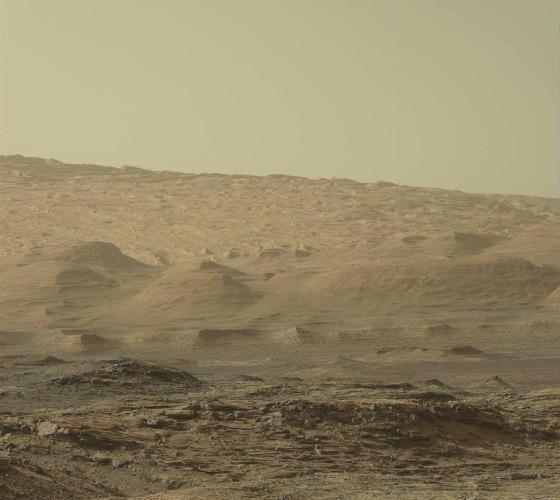
Terrain classes present: Bedrock, Gravel / Sand / Soil, Shadow, Sky / Distant Mountains